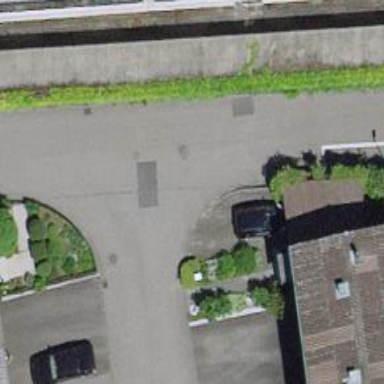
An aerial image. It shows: Residential road.